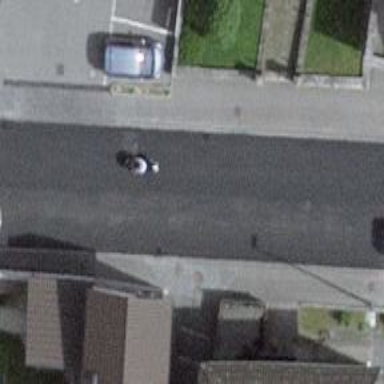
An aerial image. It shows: Primary road with asphalt surface and designated cycle lane.